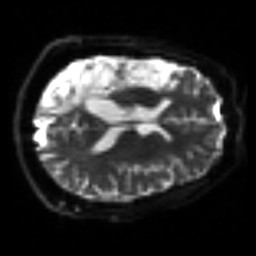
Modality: sbref
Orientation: axial
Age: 41
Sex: male
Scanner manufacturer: siemens
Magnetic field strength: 3 T
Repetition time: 3.2 s
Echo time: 0.081 s